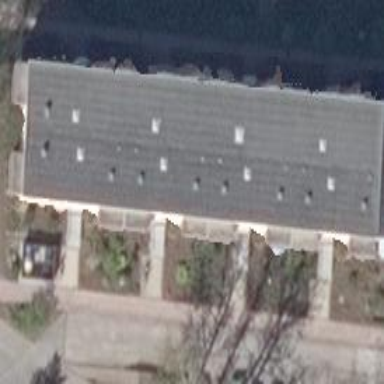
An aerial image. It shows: Residential building with flat roof made of tar paper.